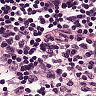
Metastatic tissue present: no